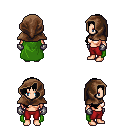
a pixel art fantasy rpg character, female body template, human, light skin, green cape, red pants, black right-swept hairstyle, cloth hood, metal gloves, four views (front, back, left, right), 2x2 character sprite sheet, small pixel art, hard edges, no anti-aliasing